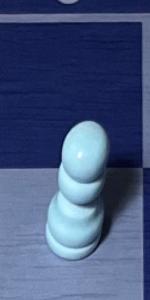
Label: Pawn_White